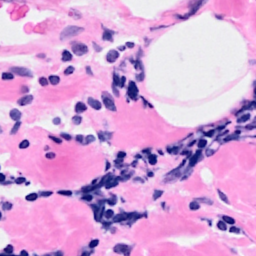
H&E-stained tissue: Breast